Question: I am using a custom tabbar. Related to this I have a question regarding the .
First I will state something about my app development process. In my custom tabbar, for example: if I select 'Settings', it will move to the 'settings view', but in that 'settings view' there won't be 'Custom tabbar'. Instead, there will be a 'back' button. Like this, it'll be the same for the remaining tabs also.
Because of this, is there a problem while submitting the app to the <URL>? Based on , as far as I checked, there isn't any problem.

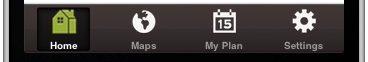
Answer: It's OK. No problem with that. I already added an app like this. Please check this one:
<URL>
I added the gallery like you said (without any tab bar).